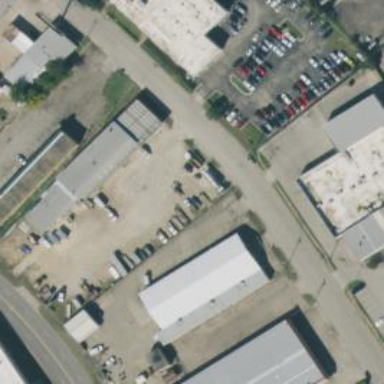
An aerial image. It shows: Commercial building.